Question: I'm trying to take a screenshot of some twitter pages with Java, PhantomJS and GhostDriver, but all the time I'm getting screenshots with modal dialogs (sign-up modal or cockies modal).
Can somene suggest me how to find this close button and click it? There is no class or id directly on the button as you can see on the picture:

and here is the html:
'''
<body class="three-col logged-in user-style-Nike ms-windows enhanced-mini-profile ProfilePage ProfilePage--withBlockedWarning supports-drag-and-drop" dir="ltr" data-fouc-class-names="swift-loading" style="background-position: 0% 46px;">
<div id="kb-shortcuts-msg" class="visuallyhidden">
<script id="swift_loading_indicator" nonce="ZLwCWCggSYkG1TzZ4188og==">
<div id="doc" class="route-profile">
<div class="topbar js-topbar">
<div id="page-outer">
<div id="page-container" class="AppContent">
<div class="BannersContainer BannersContainer--overlay">
<div class="Banner eu-cookie-notice">
<style>
<div class="flex-module">
<div class="banner-row">
<span class="title">
To bring you Twitter, we and our partners use cookies on our and other websites. Cookies help personalize Twitter content, tailor Twitter Ads, measure their performance, and provide you with a better, faster, safer Twitter experience. By using our services, you agree to our
<a href="https://support.twitter.com/articles/20170514">Cookie Use</a>
.
</span>
<button type="button">
<span class="icon close-medium">
<span class="visuallyhidden">Close</span>
</span>
</button>
</div>
</div>
</div>
'''
Signing in is not an option.
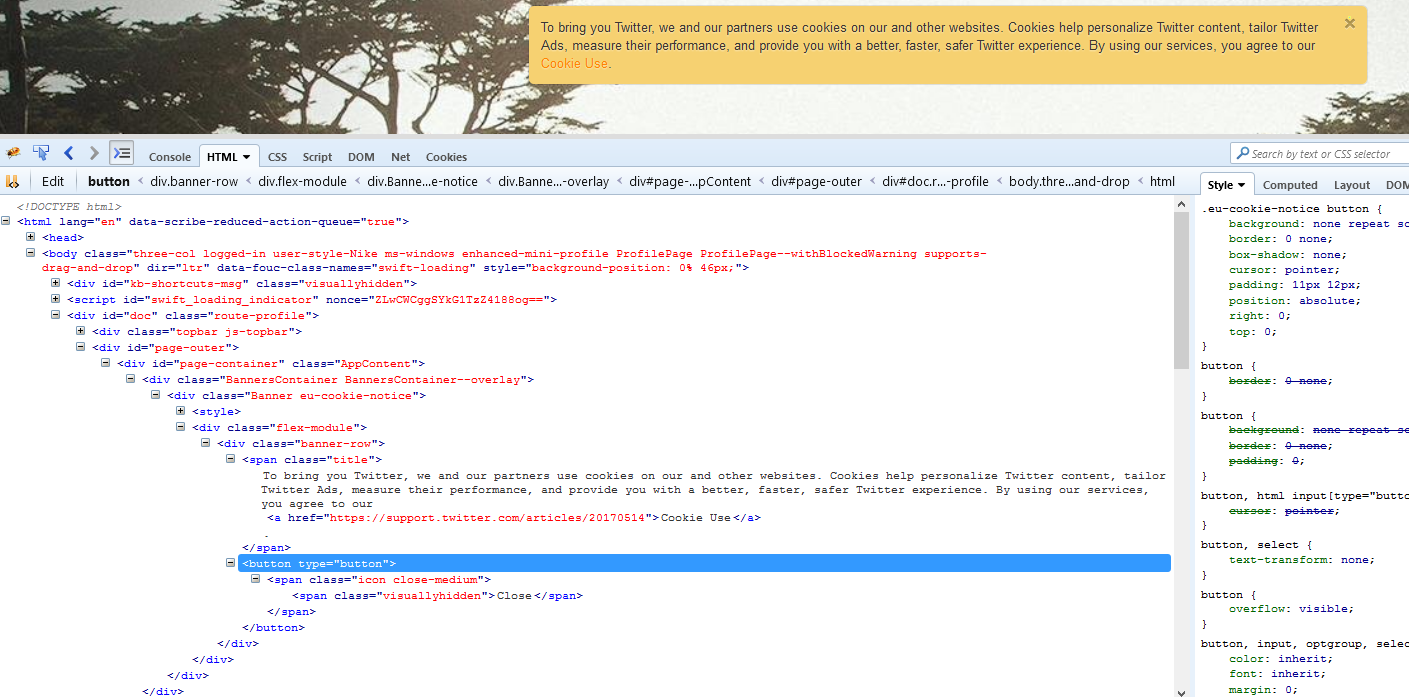
Answer: Every DOM element may have a click handler added to them. Some elements already have a handler automatically added on them, for example '<a>' elements or '<button>' inside of a form.
So, you can just click on the '.eu-cookie-notice span.icon.close-medium' span or its parent '.eu-cookie-notice .banner-row > button'.